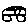
Label: car